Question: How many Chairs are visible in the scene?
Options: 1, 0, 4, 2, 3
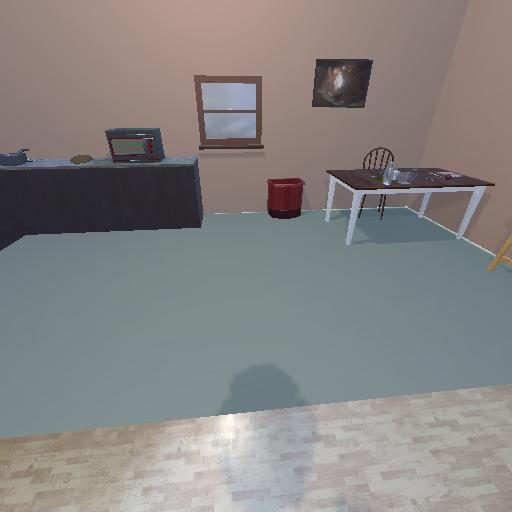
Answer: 1